Question: Hi everyone I've been dealing with this issue and I cannot find a solution browsing hope you can help me. I keep getting "HTTP Status 404 - /SearchCustomerID/search.jsp" no matter how many changes I made to my controller, web.xml or search-customer-context.xml. Hope you can help to solve this issue. Here are my files.
web.xml
'''
<?xml version="1.0" encoding="UTF-8"?>
<web-app xmlns:xsi="http://www.w3.org/2001/XMLSchema-instance"
xmlns="http://java.sun.com/xml/ns/javaee"
xsi:schemaLocation="http://java.sun.com/xml/ns/javaee http://java.sun.com/xml/ns/javaee/web-app_3_0.xsd"
version="3.0">
<display-name>Search Customer ID</display-name>
<welcome-file-list>
<welcome-file>index.jsp</welcome-file>
</welcome-file-list>
<!-- <context-param>
<param-name>contextConfigLocation</param-name>
<param-value>/WEB-INF/search-customer-servlet.xml</param-value>
</context-param> -->
<servlet>
<servlet-name>search-customer</servlet-name>
<servlet-class>org.springframework.web.servlet.DispatcherServlet</servlet-class>
<load-on-startup>1</load-on-startup>
</servlet>
<servlet-mapping>
<servlet-name>search-customer</servlet-name>
<url-pattern>*.html</url-pattern>
</servlet-mapping>
<!--<context-param>
<param-name>contextConfigLocation</param-name>
<param-value>/WEB-INF/search-customer-context.xml</param-value>
</context-param>
<listener>
<listener-class>
org.springframework.web.context.ContextLoaderListener
</listener-class>
</listener> -->
</web-app>
'''
'
search-customer-context.xml
'''
<beans xmlns="http://www.springframework.org/schema/beans"
xmlns:mvc="http://www.springframework.org/schema/mvc" xmlns:context="http://www.springframework.org/schema/context"
xmlns:xsi="http://www.w3.org/2001/XMLSchema-instance"
xmlns:tx="http://www.springframework.org/schema/tx"
xsi:schemaLocation="
http://www.springframework.org/schema/beans
http://www.springframework.org/schema/beans/spring-beans.xsd
http://www.springframework.org/schema/mvc
http://www.springframework.org/schema/mvc/spring-mvc.xsd
http://www.springframework.org/schema/context
http://www.springframework.org/schema/context/spring-context.xsd
http://www.springframework.org/schema/tx
http://www.springframework.org/schema/tx/spring-tx-3.1.xsd">
<context:component-scan base-package="com.example.*" />
</bean>
<bean id="viewResolver"
class="org.springframework.web.servlet.view.InternalResourceViewResolver">
<property name="viewClass" value="org.springframework.web.servlet.view.JstlView"/>
<property name="prefix" value="/WEB-INF/jsp/"/>
<property name="suffix" value=".jsp" />
</bean>
'''
SearchController.java
@Controller
public class SearchController {
'''
@RequestMapping("/SearchCustomerID/search")
public String searchInformation(@Valid @ModelAttribute("userInfo") UserInfo userInfo){
System.out.println("Controller reached");
System.out.println("Name: "+userInfo.getName());
return "search";
}
'''
}
jsp:

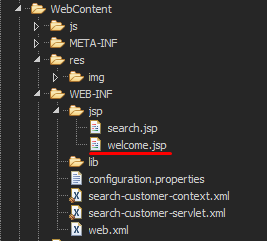
Answer: Sorry everyone my bad. Problem was I had already configured the web.xml with '<url-pattern>' set to *html but my request was always being *.jsp so evidently I wasn't matching. Now I changed the URL and I'm able to go through the class annotated as Controller.